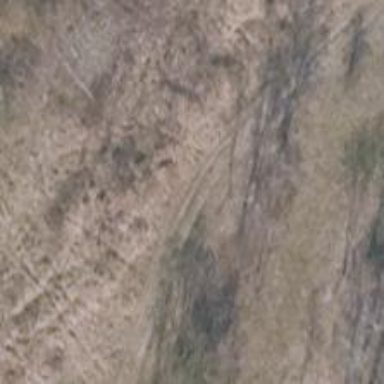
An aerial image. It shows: Path.